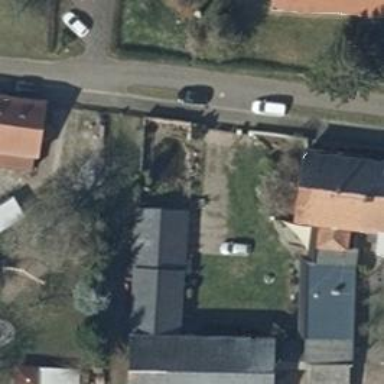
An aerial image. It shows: Veterinary facility.